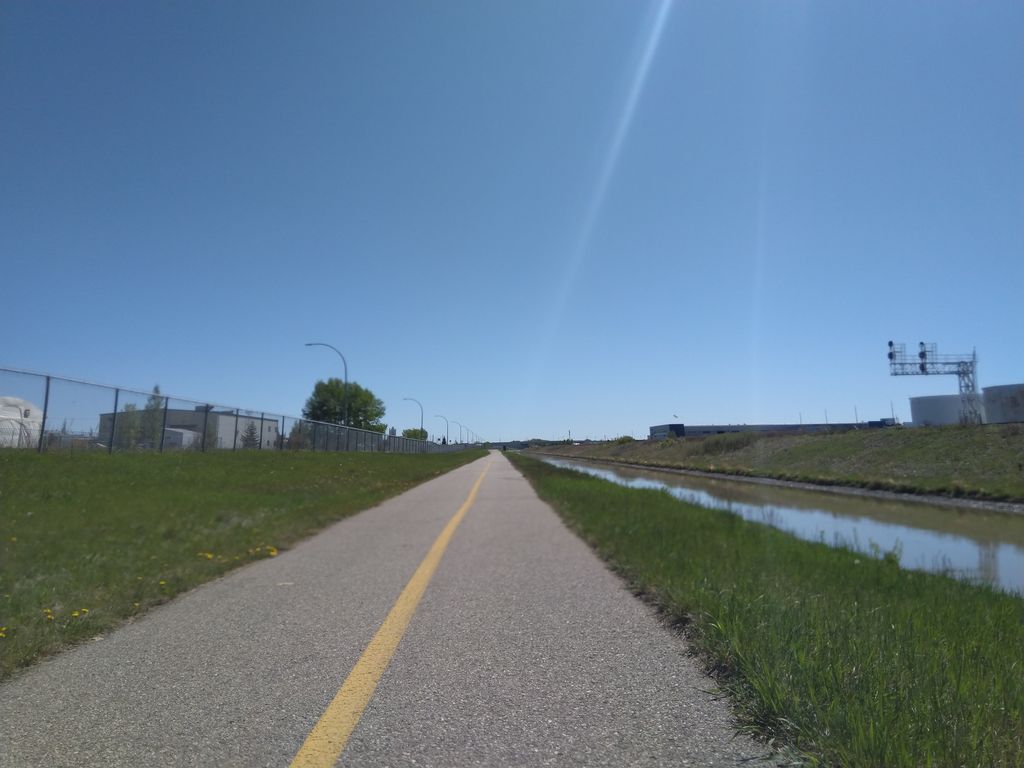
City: calgary